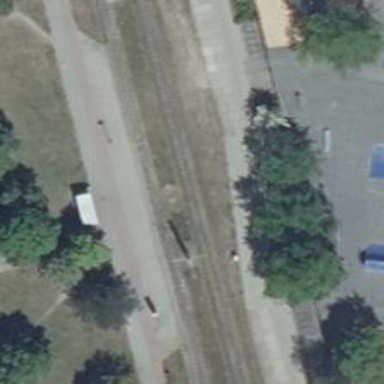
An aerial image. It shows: Tram stop.